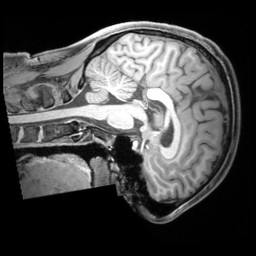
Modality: T1w
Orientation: sagittal
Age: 27
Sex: male
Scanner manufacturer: siemens
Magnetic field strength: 3 T
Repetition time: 1.97 s
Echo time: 0.00206 s